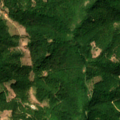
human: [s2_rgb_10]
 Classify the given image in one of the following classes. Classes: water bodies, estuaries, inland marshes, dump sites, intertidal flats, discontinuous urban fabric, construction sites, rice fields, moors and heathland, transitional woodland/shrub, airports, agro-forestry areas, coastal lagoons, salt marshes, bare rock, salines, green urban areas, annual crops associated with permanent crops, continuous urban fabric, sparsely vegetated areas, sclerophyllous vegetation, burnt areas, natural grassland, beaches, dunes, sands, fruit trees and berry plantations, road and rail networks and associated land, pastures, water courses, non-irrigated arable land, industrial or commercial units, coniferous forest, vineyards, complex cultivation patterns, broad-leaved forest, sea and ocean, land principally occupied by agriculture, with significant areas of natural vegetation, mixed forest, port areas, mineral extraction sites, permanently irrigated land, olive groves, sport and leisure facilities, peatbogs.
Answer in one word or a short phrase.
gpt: complex cultivation patterns, land principally occupied by agriculture, with significant areas of natural vegetation, broad-leaved forest